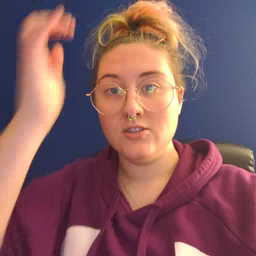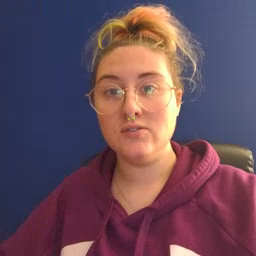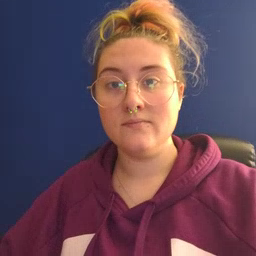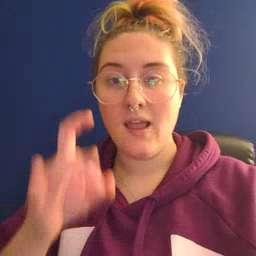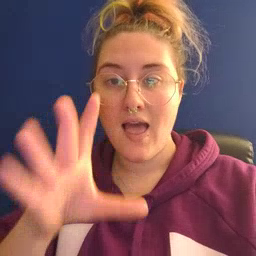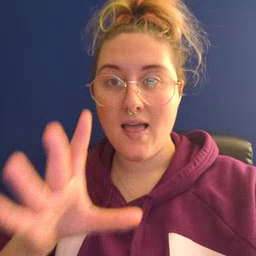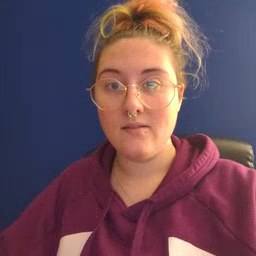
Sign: hate